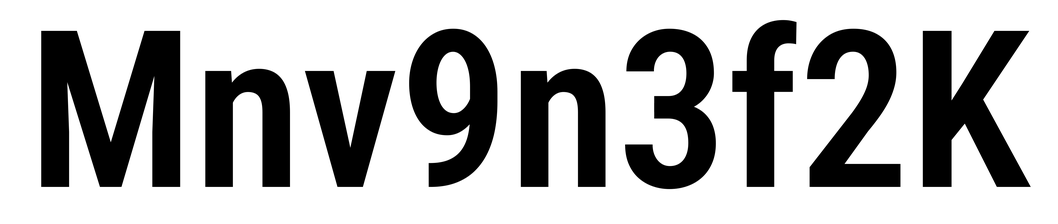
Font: Roboto_Condensed_SemiBold